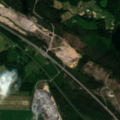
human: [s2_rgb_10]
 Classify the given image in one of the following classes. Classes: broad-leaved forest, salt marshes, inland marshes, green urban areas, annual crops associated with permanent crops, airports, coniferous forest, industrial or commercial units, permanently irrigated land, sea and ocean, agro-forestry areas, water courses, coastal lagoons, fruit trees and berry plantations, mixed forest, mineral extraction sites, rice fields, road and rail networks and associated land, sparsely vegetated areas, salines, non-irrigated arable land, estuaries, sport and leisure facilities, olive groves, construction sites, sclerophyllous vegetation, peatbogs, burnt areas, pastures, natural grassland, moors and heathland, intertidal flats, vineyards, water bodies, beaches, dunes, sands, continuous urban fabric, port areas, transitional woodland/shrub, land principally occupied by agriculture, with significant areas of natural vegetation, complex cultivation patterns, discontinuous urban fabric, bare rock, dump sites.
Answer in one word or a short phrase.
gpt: mineral extraction sites, non-irrigated arable land, coniferous forest, mixed forest